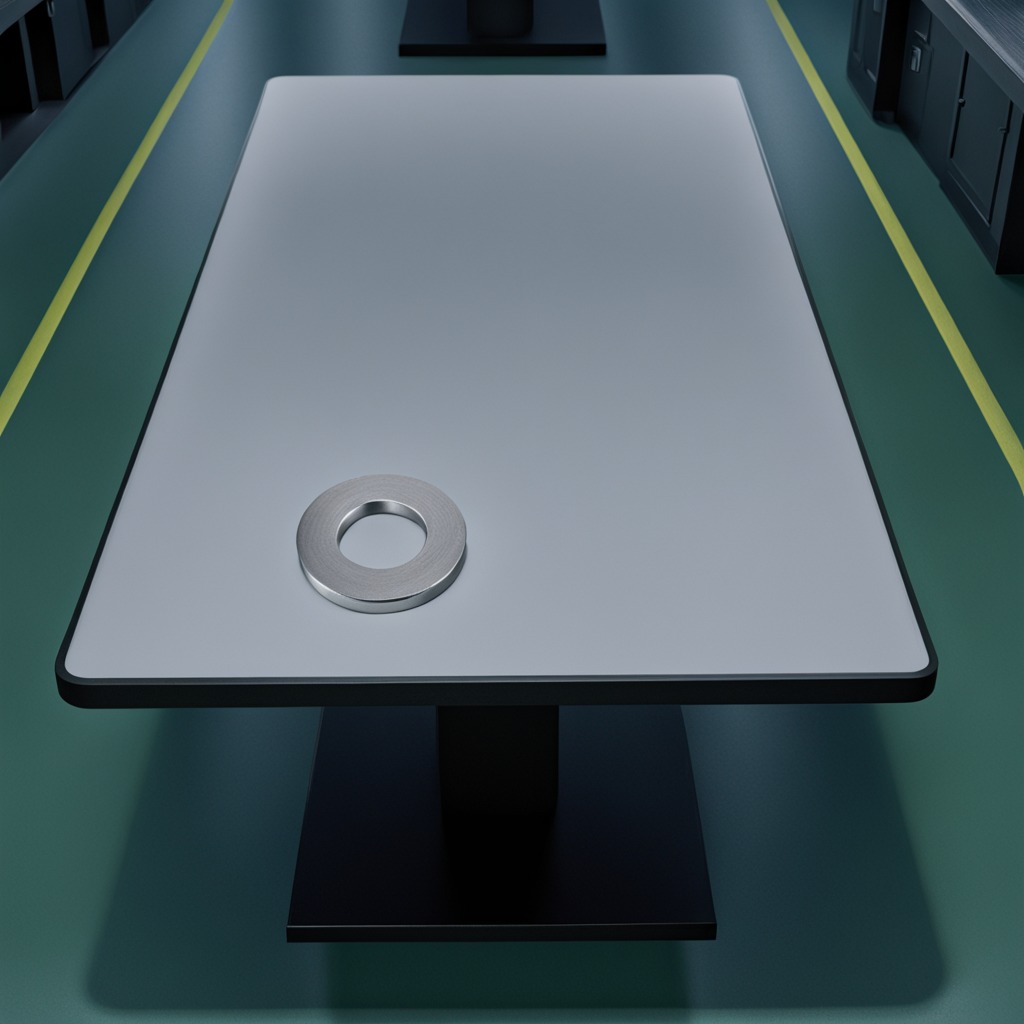
A flat metal washer lying on a clean empty table in a railway signal maintenance room lit by harsh overhead fluorescents.